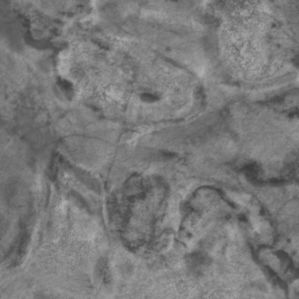
Label: non_frost